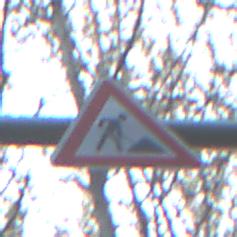
Verkehrszeichen: Arbeitsstelle
Umgebung: Outdoor, Nature
Tageszeit: SunriseSunset
Wetter: Clear
Licht: Natural
Jahreszeit: Winter
Kontrast: LowContrast